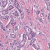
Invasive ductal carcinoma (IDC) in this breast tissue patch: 1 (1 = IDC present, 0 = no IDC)